Question: I would like to achieve gradient effect like in the attached image.
I have tried to alter 'lineGradient' of the 'CPTMutableLineStyle' of the object. But couldn't reach to the same effect.
How would you do it?
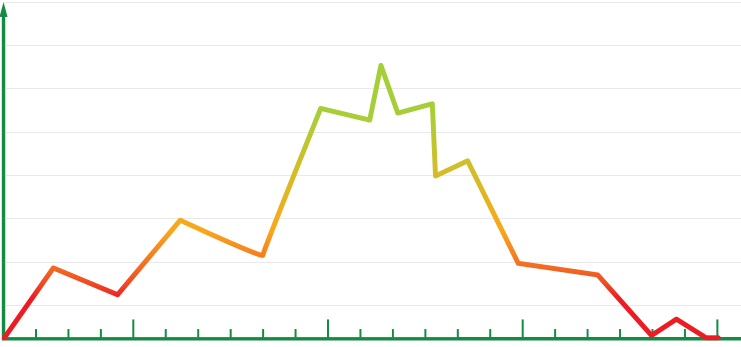
Answer: Try the 'lineFill' property of the line style instead. You can use a gradient or an image to provide the fill pattern.